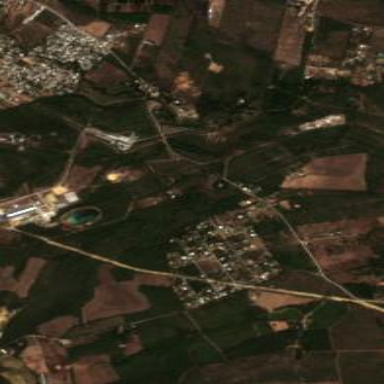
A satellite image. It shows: Water purification facility classified as water works.